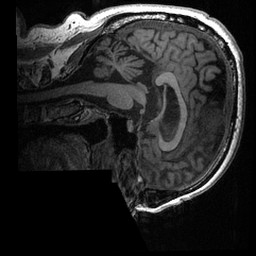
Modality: T1w
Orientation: sagittal
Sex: male
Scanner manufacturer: ge
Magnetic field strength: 3 T
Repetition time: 0.0064 s
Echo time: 0.00281 s